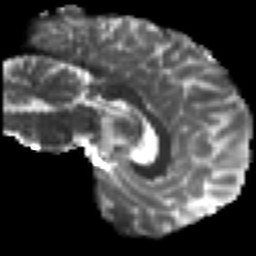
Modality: T2w
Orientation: sagittal
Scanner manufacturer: siemens
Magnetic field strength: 3 T
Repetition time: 7.8 s
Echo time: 0.09 s